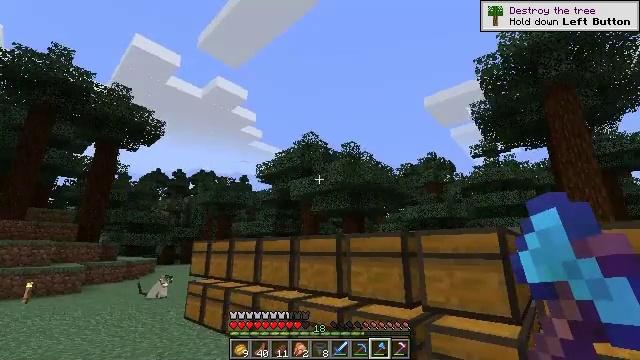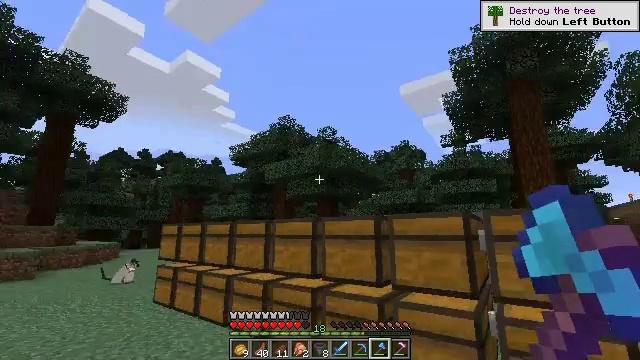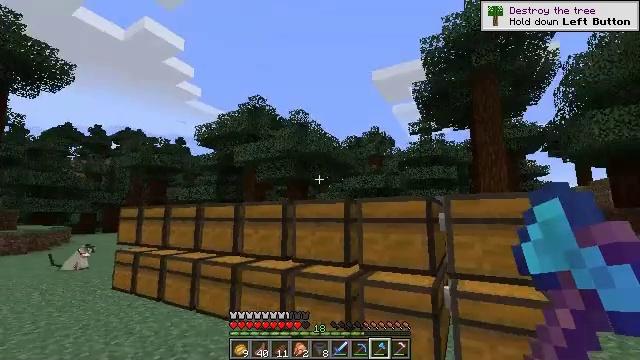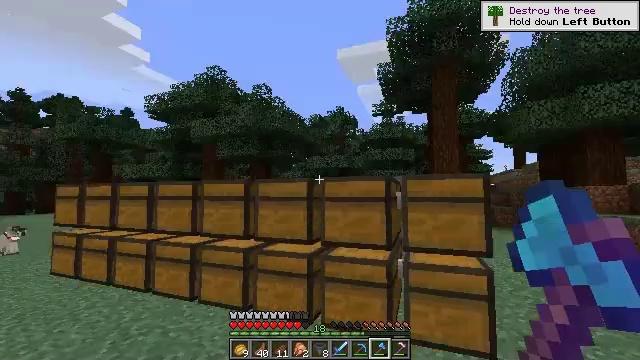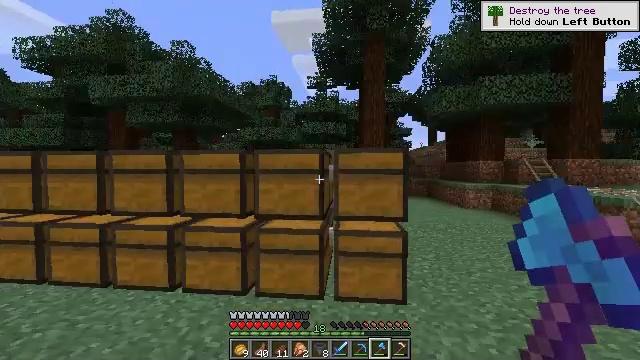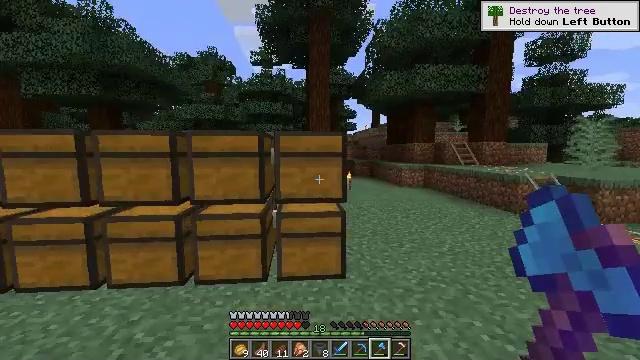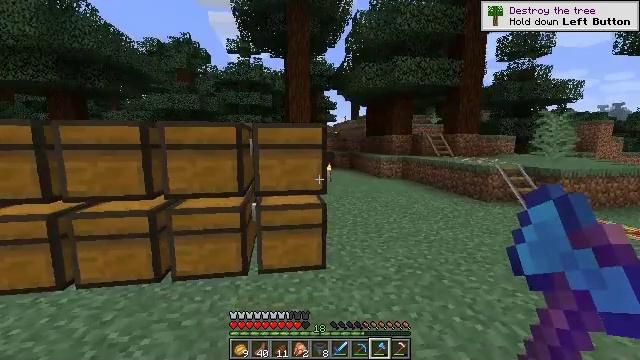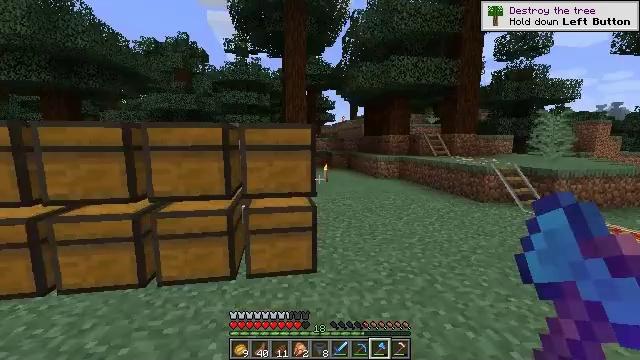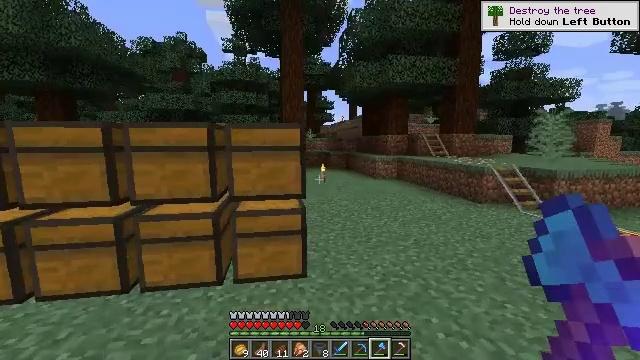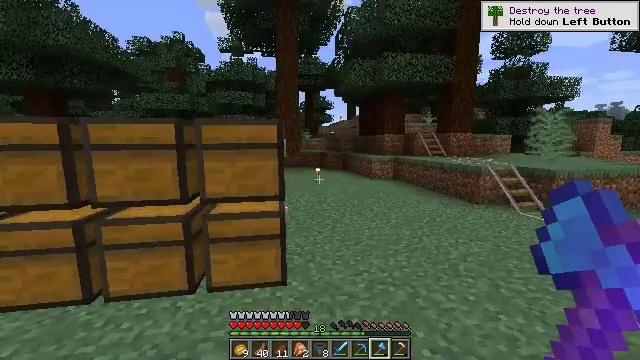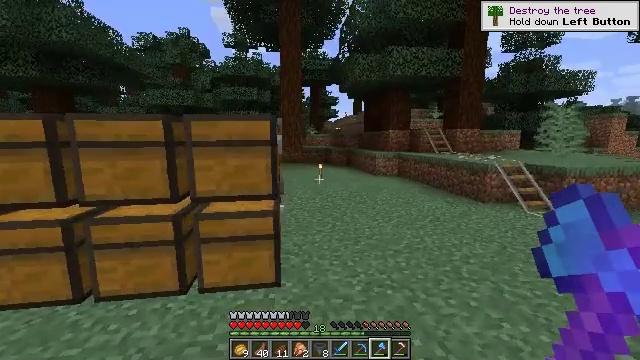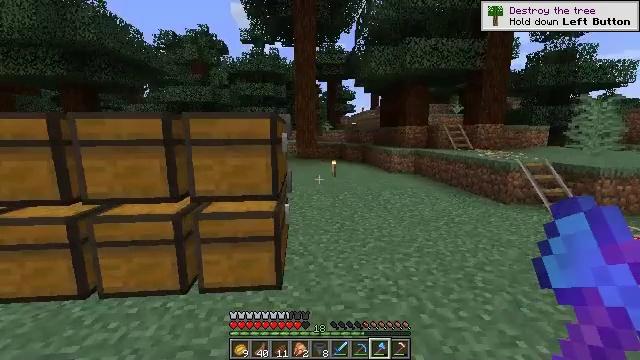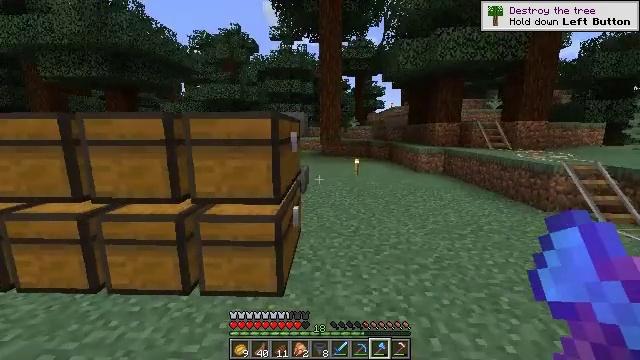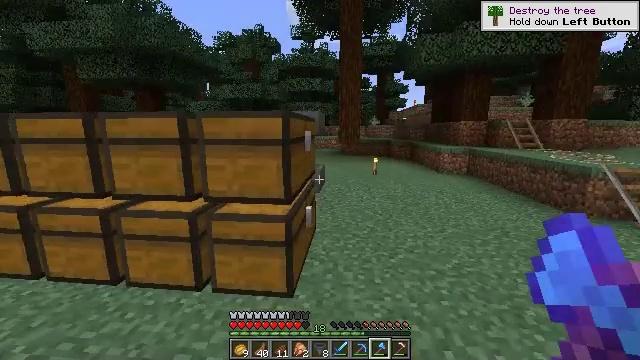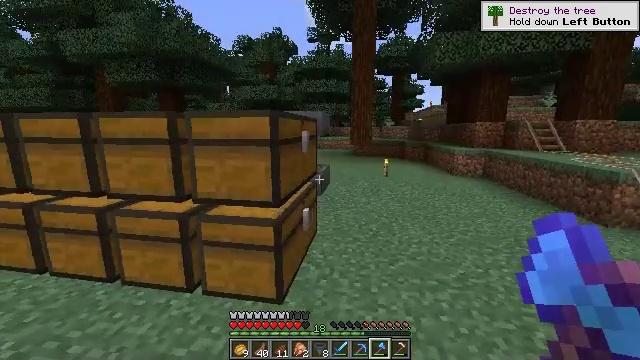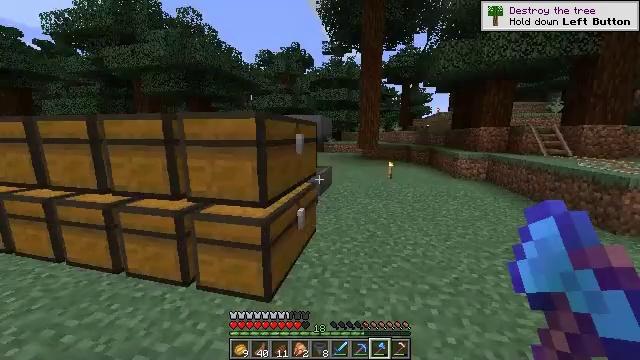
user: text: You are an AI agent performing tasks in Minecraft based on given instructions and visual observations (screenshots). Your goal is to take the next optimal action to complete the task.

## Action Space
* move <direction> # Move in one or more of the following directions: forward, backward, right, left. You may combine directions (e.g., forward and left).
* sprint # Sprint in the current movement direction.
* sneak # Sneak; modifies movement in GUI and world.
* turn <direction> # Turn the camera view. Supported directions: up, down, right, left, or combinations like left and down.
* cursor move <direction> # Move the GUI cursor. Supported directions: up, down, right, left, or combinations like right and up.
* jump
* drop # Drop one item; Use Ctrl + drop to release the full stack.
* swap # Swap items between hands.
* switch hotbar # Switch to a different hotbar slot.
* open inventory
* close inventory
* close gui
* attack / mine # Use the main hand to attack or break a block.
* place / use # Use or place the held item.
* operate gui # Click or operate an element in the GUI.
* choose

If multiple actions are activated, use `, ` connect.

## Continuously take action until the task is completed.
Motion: motion action
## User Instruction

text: Break the large fern to clear the space.
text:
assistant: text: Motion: turn right and down
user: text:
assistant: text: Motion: turn right and down
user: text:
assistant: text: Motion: turn right and down
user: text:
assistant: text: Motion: turn right and down
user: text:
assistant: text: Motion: move right, turn right and down
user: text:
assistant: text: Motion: move forward and move right, turn right and down
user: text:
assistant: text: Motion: move forward and move right
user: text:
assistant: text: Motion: move forward and move right
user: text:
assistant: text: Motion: move forward and move right
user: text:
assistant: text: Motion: move forward and move right, turn left
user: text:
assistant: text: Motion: move forward and move right, turn left
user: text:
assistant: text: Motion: move forward and move right, turn left
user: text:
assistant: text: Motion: move forward and move right, sprint, turn left
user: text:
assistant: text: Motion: move forward and move right, sprint, turn left
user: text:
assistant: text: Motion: move forward and move right, sprint, turn left
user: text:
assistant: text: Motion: move forward and move right, sprint, turn left
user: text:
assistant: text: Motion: move forward and move right, sprint, turn left
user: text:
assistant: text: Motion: move forward and move right, sprint, turn left
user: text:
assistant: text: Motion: move forward and move right, sprint, turn left
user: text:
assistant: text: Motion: move forward and move right, sprint, turn left
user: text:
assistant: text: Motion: move forward and move right, sprint, turn left
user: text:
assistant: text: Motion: move forward and move right, sprint, turn left
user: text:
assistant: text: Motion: move forward and move right, sprint, turn left
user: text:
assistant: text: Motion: move forward and move right, sprint, turn left
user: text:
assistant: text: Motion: move forward and move right, sprint, turn left
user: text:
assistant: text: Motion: move forward and move right, sprint, turn left
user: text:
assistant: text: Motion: move forward and move right, sprint, turn left
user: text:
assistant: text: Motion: move forward and move right, sprint, turn left
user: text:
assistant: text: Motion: move forward and move right, sprint, turn left
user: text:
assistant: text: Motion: move forward and move right, sprint, turn left